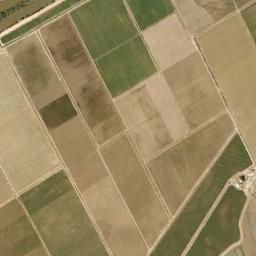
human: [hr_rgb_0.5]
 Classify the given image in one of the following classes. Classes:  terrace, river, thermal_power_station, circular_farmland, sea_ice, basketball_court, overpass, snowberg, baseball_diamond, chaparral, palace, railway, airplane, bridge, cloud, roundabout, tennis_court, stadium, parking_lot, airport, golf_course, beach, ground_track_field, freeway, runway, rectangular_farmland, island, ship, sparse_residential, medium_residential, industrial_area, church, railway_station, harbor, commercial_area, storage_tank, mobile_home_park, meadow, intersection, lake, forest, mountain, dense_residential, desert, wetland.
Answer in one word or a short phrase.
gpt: rectangular_farmland